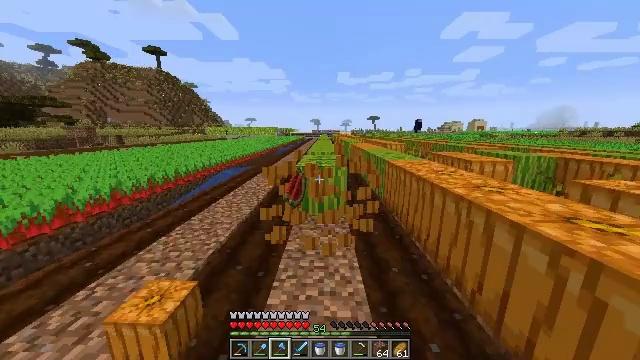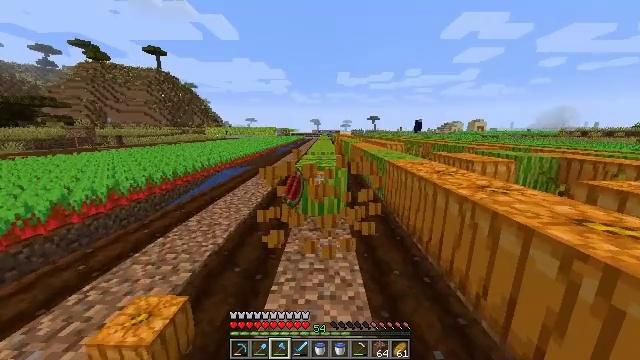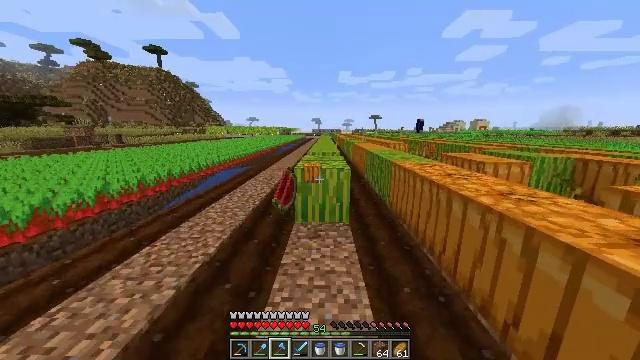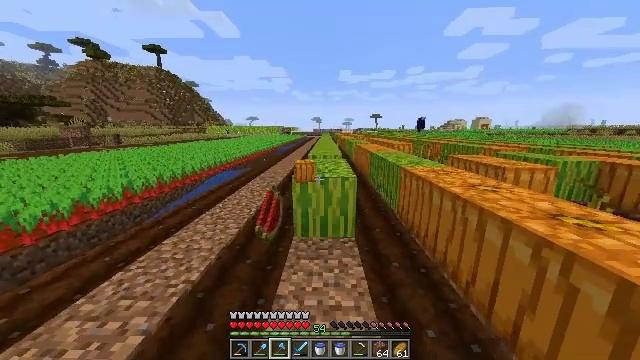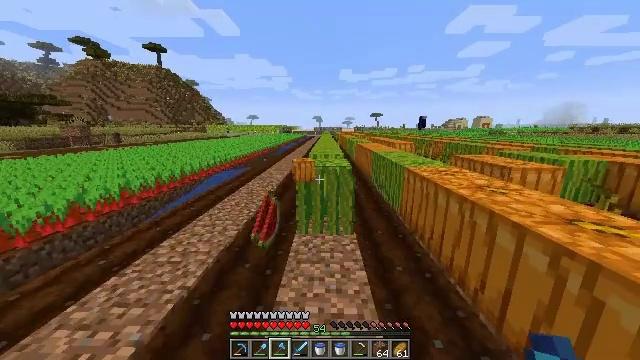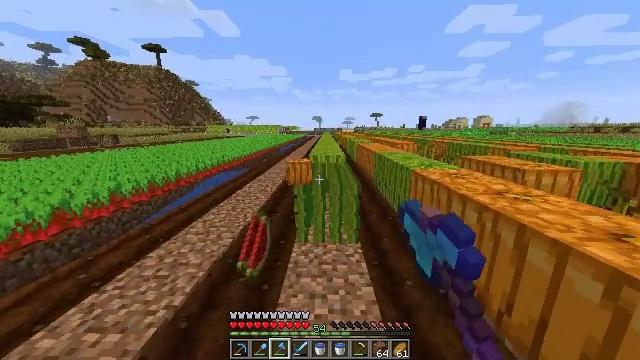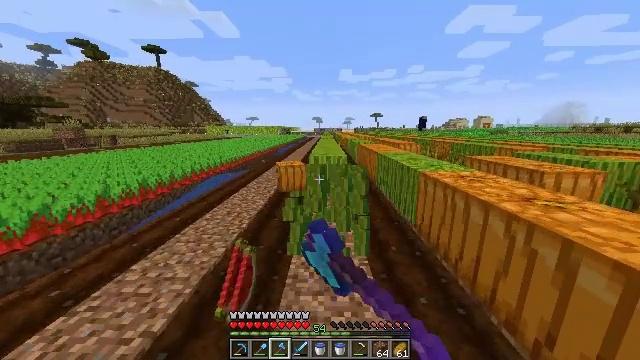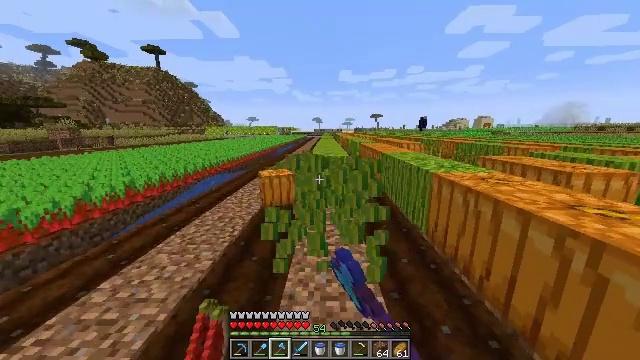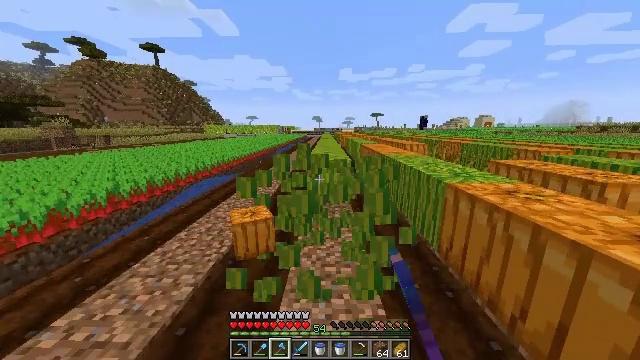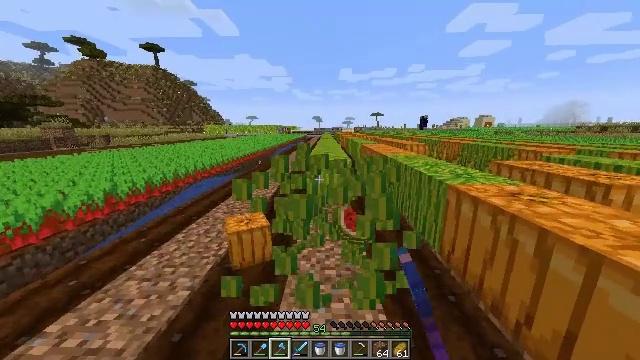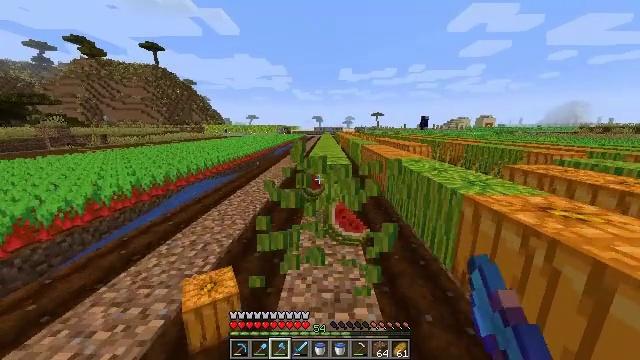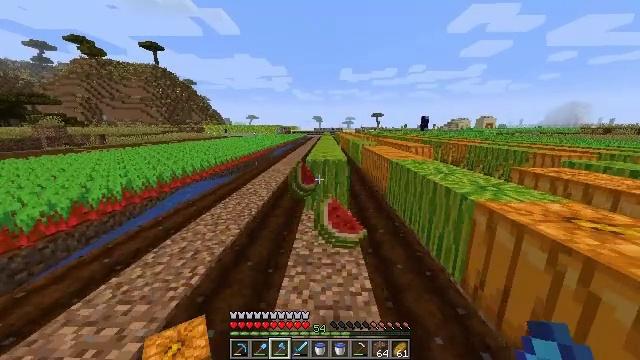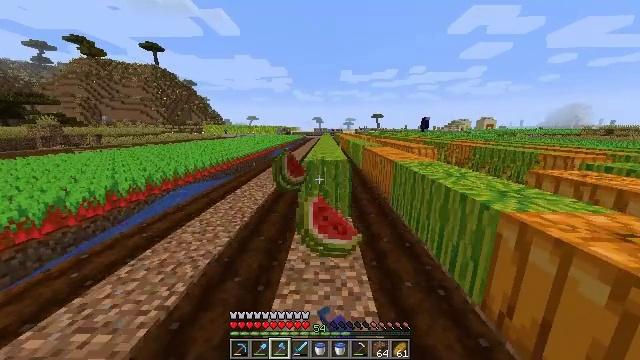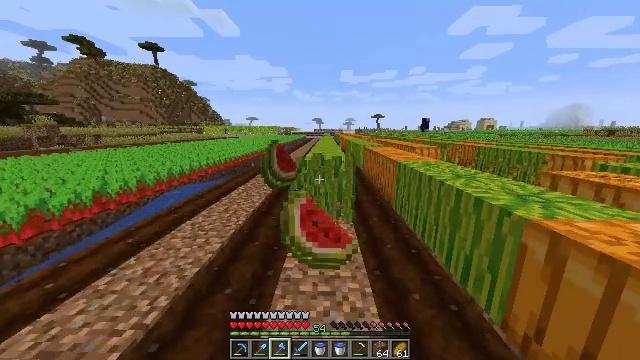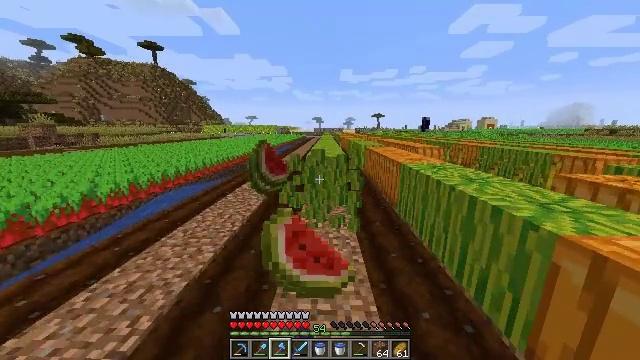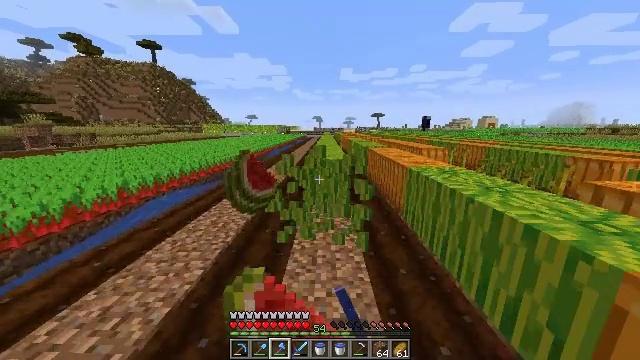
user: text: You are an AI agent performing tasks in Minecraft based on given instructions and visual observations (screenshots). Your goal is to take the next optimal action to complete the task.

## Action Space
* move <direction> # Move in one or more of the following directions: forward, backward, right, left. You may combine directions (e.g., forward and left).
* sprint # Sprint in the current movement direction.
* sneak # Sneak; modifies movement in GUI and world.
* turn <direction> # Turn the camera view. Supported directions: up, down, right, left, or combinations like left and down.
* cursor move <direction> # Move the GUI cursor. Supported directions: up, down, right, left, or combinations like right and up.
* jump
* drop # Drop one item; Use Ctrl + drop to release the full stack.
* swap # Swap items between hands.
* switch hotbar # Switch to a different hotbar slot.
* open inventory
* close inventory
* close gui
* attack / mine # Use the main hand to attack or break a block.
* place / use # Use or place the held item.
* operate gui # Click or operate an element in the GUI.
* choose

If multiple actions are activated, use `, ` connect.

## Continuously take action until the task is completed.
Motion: motion action
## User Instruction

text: Attack the melon to collect it.
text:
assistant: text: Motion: move forward, sprint
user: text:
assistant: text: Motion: move forward, sprint
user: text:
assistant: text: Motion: move forward, sprint
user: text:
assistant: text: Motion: move forward, sprint, attack / mine
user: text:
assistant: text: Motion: move forward, sprint, attack / mine
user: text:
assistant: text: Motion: move forward, sprint, attack / mine
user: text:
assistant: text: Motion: move forward, sprint, attack / mine
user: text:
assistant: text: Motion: move forward, sprint, attack / mine
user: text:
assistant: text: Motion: move forward, sprint, attack / mine
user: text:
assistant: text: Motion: move forward, sprint, attack / mine
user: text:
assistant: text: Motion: move forward, sprint, attack / mine
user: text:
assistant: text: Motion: move forward, sprint, attack / mine
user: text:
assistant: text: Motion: move forward, sprint, attack / mine
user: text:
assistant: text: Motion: move forward, sprint, attack / mine
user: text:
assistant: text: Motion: move forward, sprint, attack / mine
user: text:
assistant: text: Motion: move forward, sprint, attack / mine
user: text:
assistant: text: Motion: move forward, sprint, attack / mine
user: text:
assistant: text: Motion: move forward, sprint, attack / mine
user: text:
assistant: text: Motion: move forward, sprint, attack / mine
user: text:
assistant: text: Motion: move forward, sprint, attack / mine
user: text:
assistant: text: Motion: move forward, sprint, attack / mine
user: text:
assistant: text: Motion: move forward, sprint, attack / mine
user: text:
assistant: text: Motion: move forward, sprint, attack / mine
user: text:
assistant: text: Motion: move forward, sprint, attack / mine
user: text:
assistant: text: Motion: move forward, sprint, attack / mine
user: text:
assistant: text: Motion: move forward, sprint, attack / mine
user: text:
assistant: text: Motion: move forward, sprint, attack / mine
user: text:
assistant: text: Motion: move forward, sprint, attack / mine
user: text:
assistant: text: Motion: move forward, sprint, attack / mine
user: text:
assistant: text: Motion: move forward, sprint, attack / mine